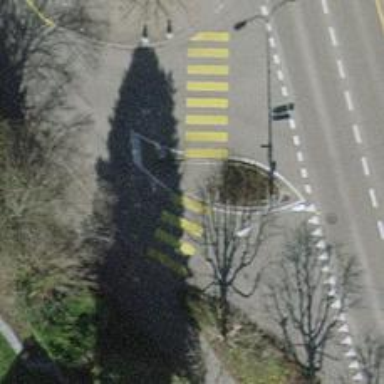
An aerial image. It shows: Uncontrolled crossing with pedestrian island.